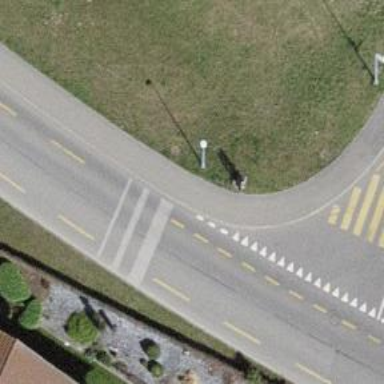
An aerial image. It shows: Sidewalk.